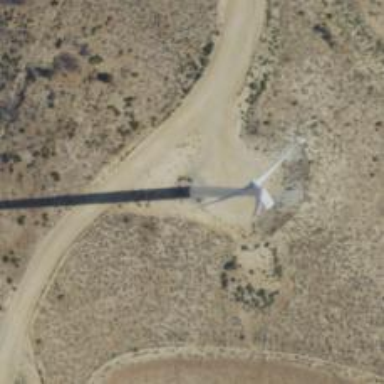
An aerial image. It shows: Wind generator using wind turbines of horizontal axis.